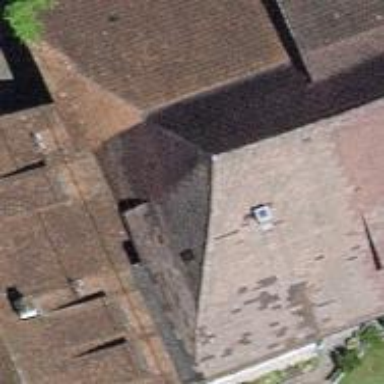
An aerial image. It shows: Shed.